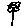
Label: flower